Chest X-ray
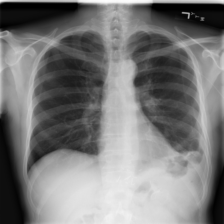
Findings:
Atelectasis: negative
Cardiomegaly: negative
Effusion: positive
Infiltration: negative
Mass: positive
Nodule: positive
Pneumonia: negative
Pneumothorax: negative
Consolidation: positive
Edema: negative
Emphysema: negative
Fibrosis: negative
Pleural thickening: negative
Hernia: negative